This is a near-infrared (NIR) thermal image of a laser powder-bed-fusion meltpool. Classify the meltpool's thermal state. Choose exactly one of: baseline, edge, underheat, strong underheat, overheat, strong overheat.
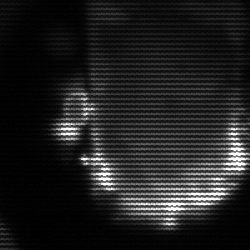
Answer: baseline